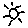
Label: sun